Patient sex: M
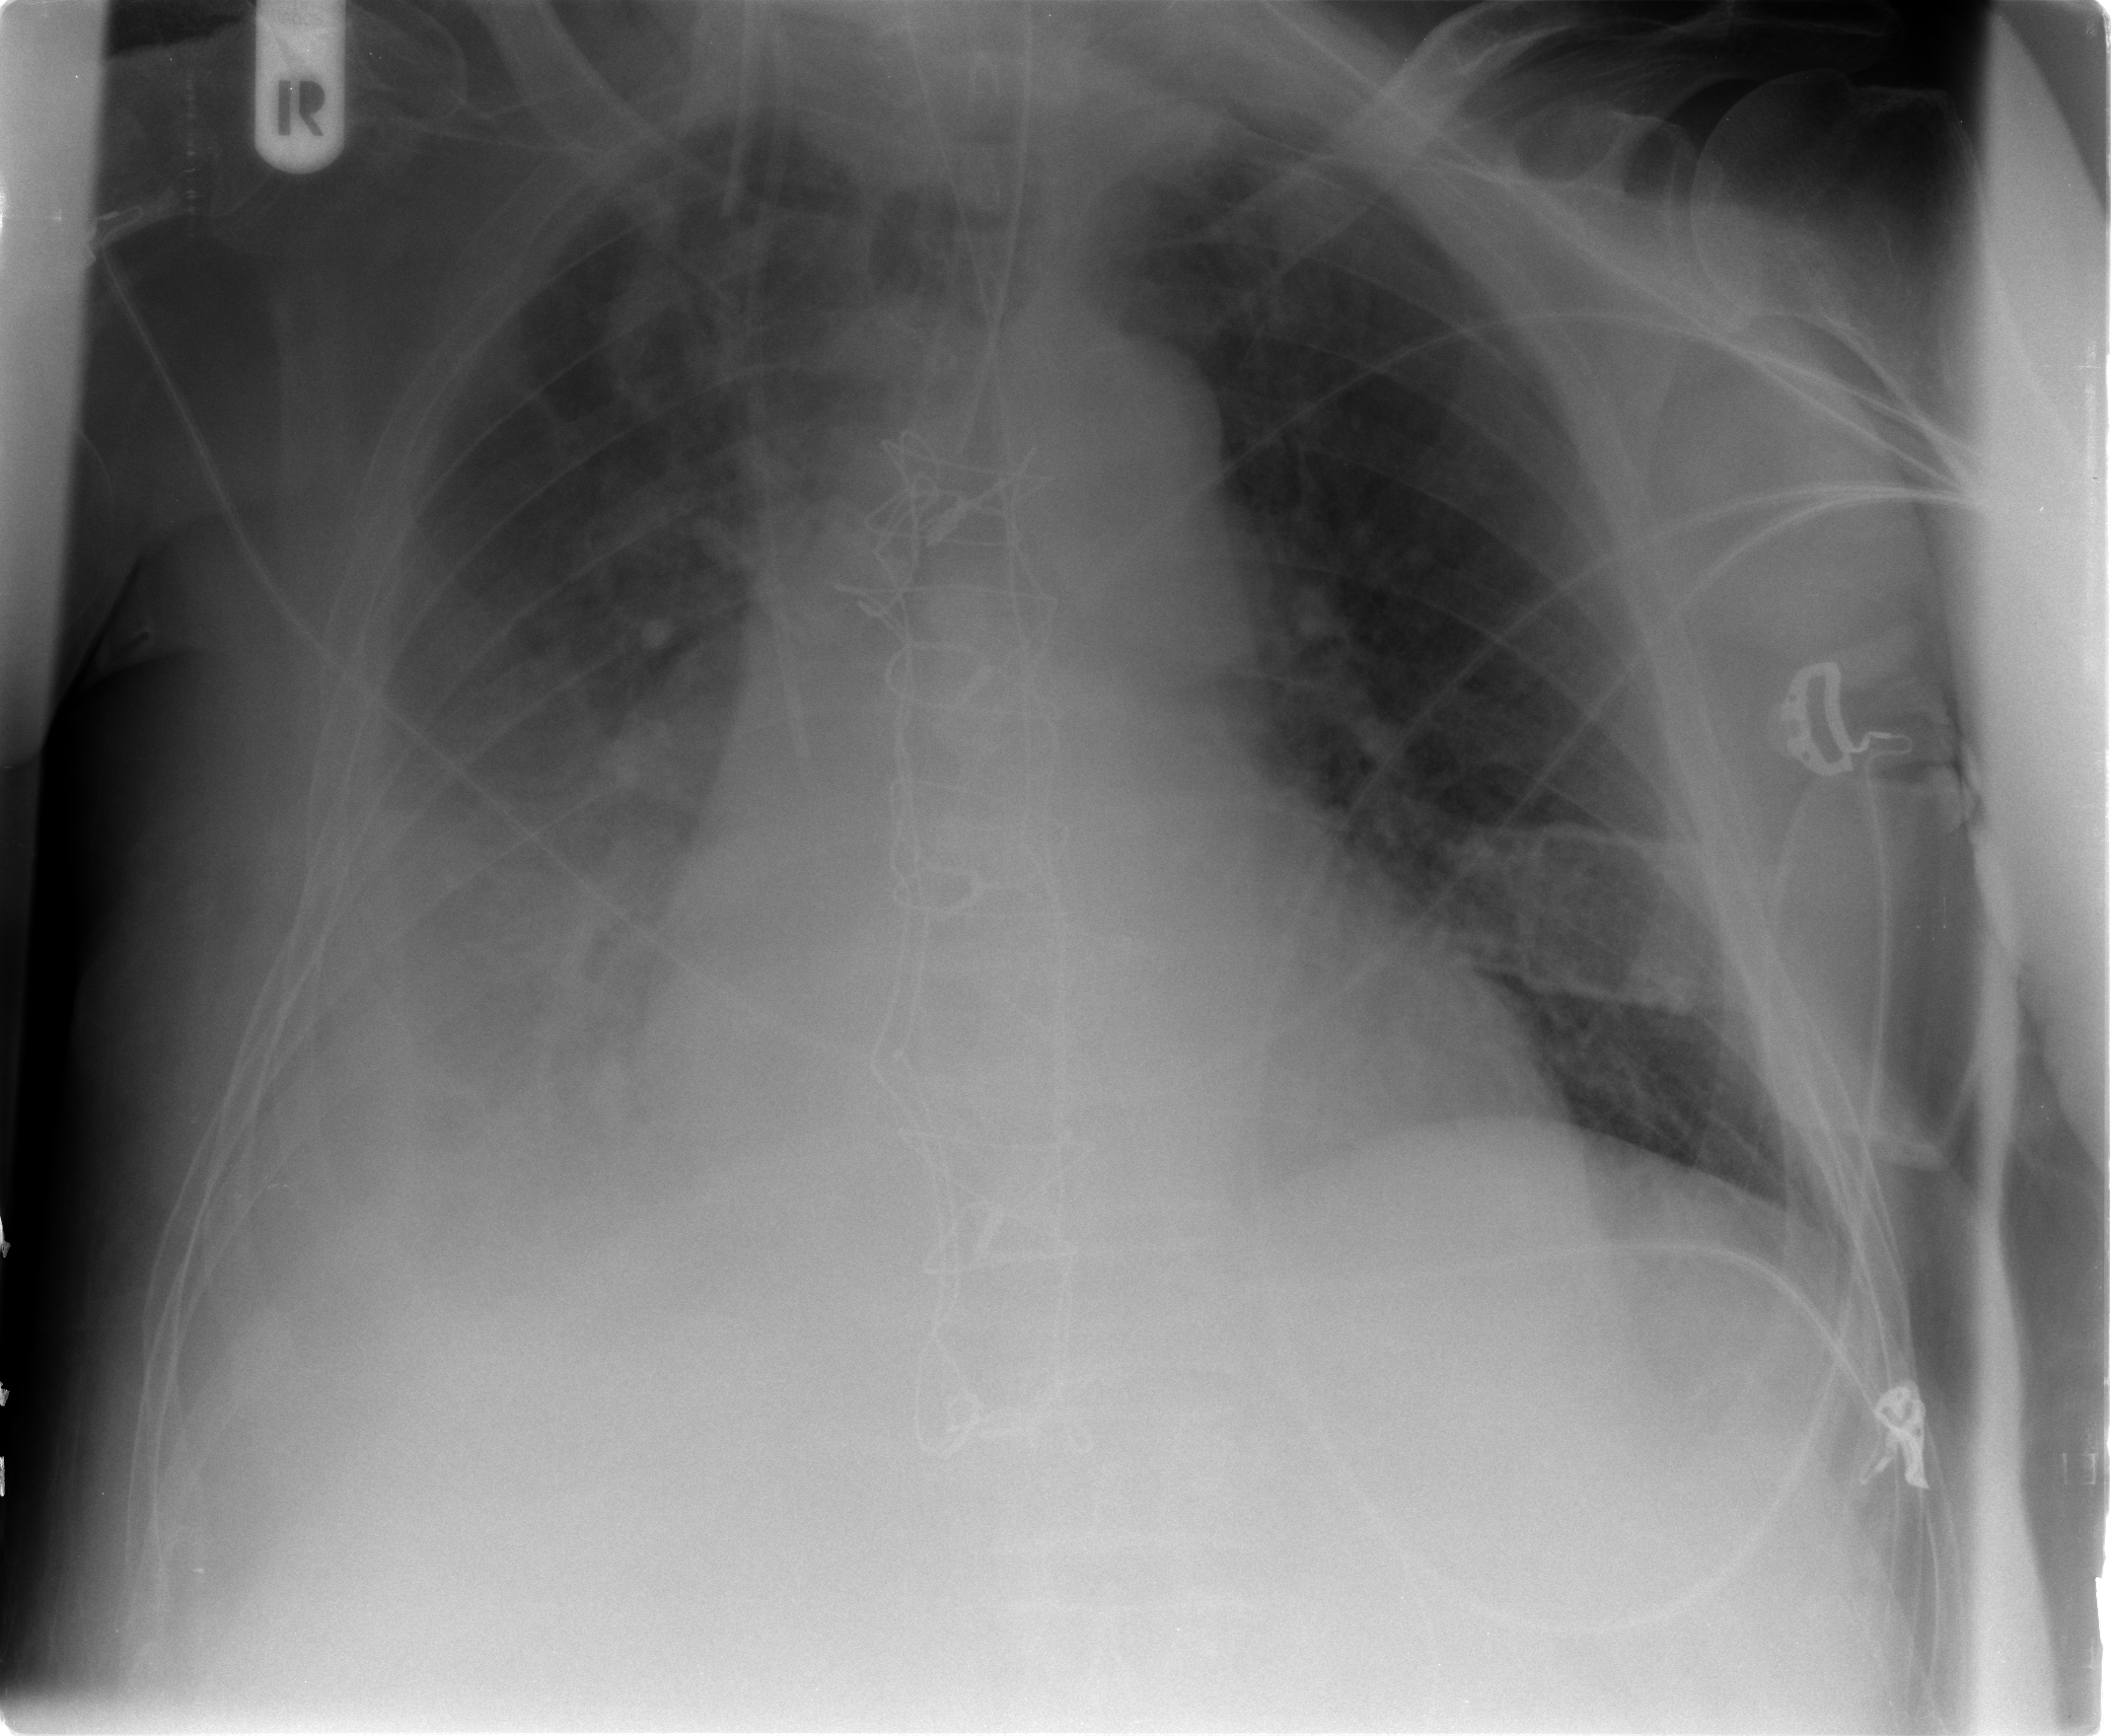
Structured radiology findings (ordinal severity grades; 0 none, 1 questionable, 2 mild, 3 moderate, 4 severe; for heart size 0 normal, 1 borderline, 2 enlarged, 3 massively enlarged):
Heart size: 2
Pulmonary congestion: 2
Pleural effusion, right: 3
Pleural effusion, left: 0
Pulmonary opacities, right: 0
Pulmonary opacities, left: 0
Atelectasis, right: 3
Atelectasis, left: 1